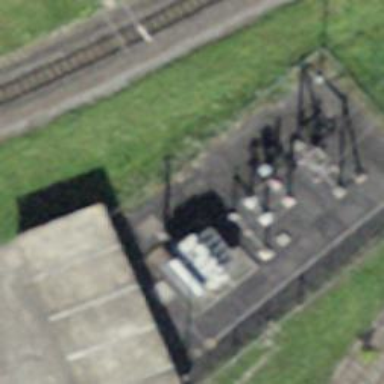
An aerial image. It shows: Outdoor traction transformer located at the endpoint substation.